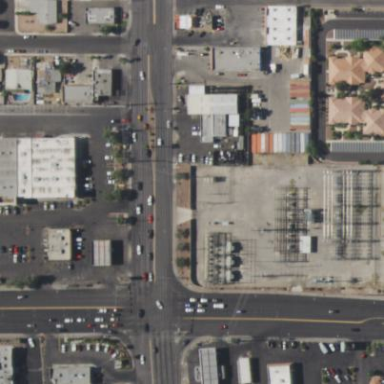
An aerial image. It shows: Power substation.